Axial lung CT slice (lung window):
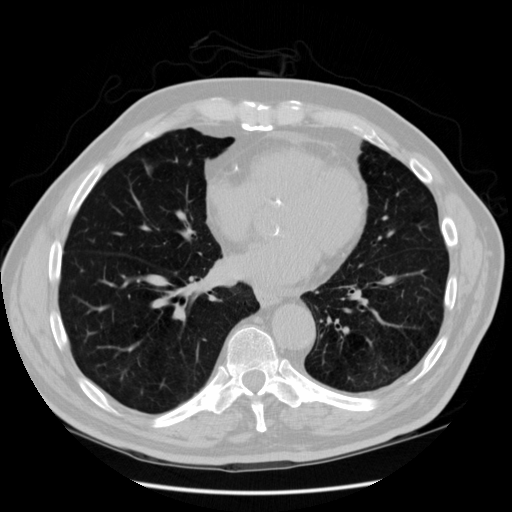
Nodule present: no